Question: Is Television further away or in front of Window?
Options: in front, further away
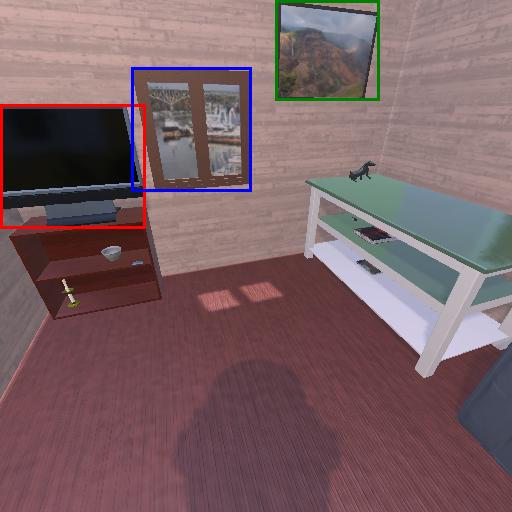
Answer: in front